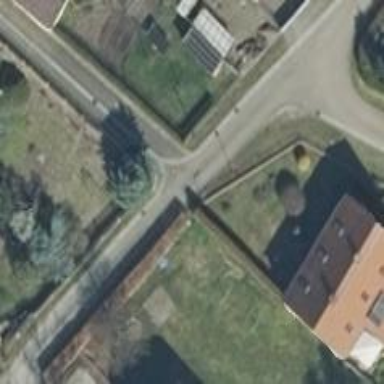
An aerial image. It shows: Residential road.